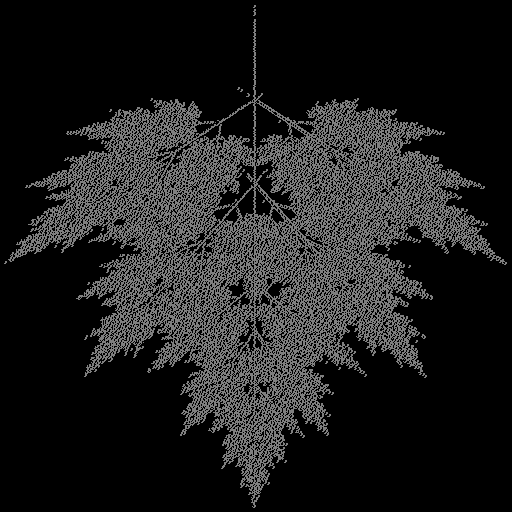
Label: tree